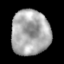
Tissue: lung
Cell type: Myeloid cells
Senescence score: 0.2136
Nuclear area (px): 1696
Mean DAPI intensity: 169.381